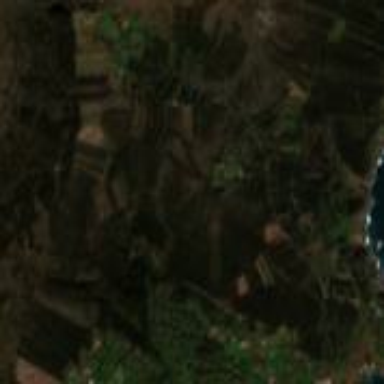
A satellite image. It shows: Forest with broadleaved trees.